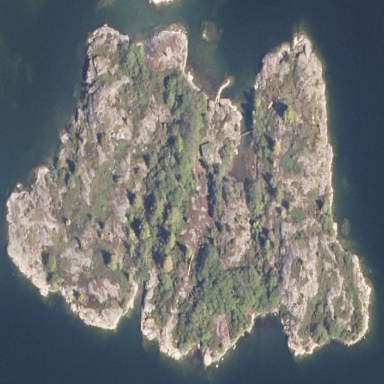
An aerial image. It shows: Islet along the coastline.